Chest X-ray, PA view. Patient: 73 years old, sex M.
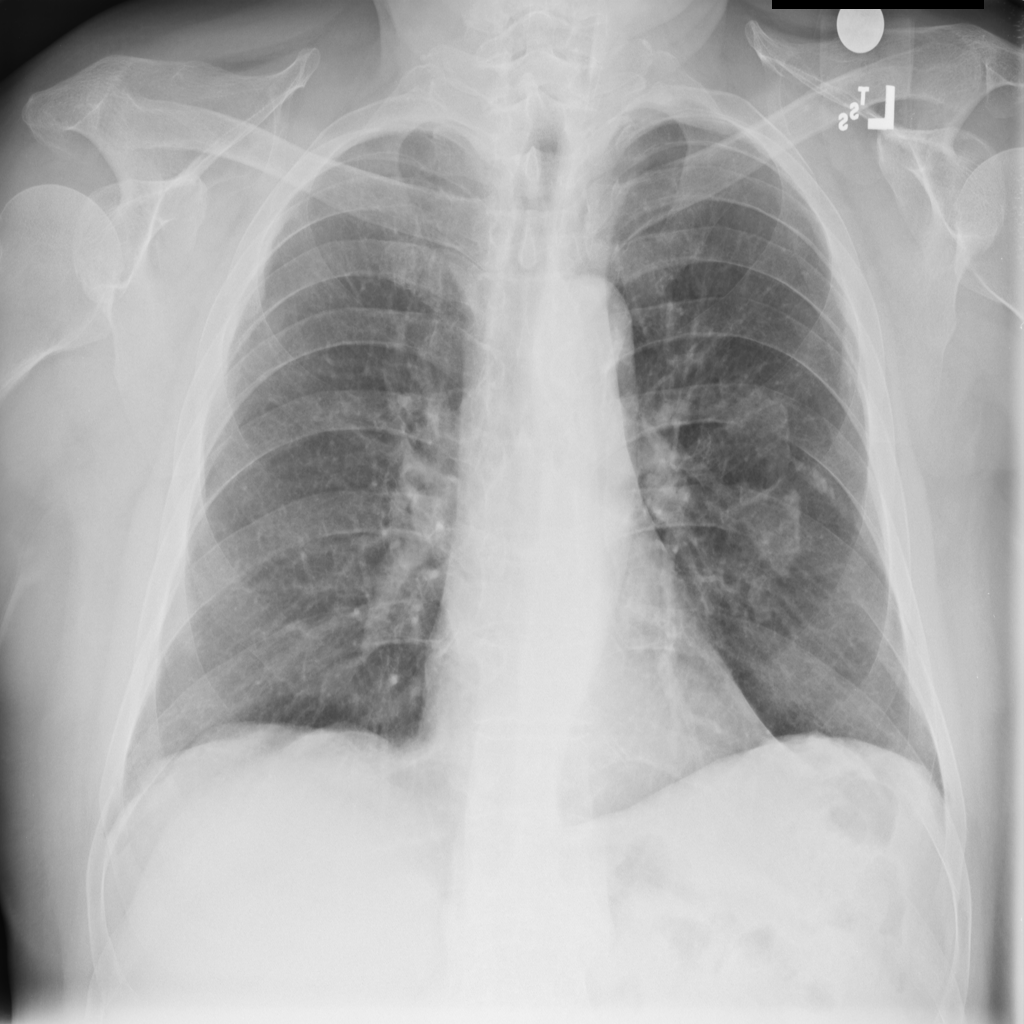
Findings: No Finding